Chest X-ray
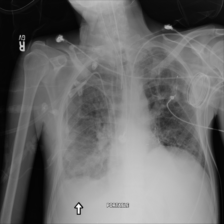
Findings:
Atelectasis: negative
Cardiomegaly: negative
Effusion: negative
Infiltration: negative
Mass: negative
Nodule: negative
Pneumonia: negative
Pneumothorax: negative
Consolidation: negative
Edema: negative
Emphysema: negative
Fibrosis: negative
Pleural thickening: negative
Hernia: negative